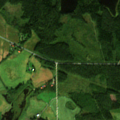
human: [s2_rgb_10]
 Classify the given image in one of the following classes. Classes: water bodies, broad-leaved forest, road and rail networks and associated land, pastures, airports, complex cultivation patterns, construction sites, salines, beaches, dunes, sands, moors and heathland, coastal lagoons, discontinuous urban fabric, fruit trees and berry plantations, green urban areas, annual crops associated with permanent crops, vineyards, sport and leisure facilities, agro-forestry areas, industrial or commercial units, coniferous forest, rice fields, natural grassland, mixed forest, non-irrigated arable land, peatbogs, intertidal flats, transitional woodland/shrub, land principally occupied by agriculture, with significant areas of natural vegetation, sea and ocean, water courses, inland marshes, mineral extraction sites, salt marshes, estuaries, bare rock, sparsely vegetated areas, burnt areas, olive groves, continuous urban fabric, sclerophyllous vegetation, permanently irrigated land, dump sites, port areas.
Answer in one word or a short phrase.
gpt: land principally occupied by agriculture, with significant areas of natural vegetation, coniferous forest, mixed forest, transitional woodland/shrub, water bodies